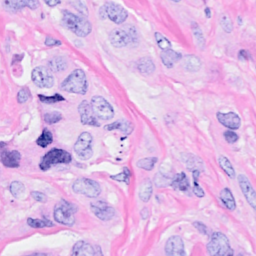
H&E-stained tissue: Breast